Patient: sex M, age 54
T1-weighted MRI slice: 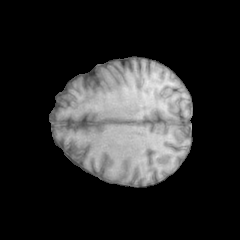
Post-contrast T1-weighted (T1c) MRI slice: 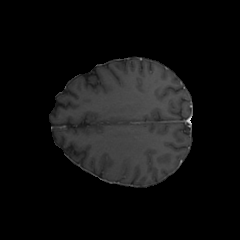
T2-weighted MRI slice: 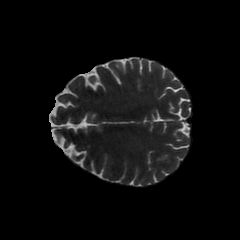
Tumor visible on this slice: no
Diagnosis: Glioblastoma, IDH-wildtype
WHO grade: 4